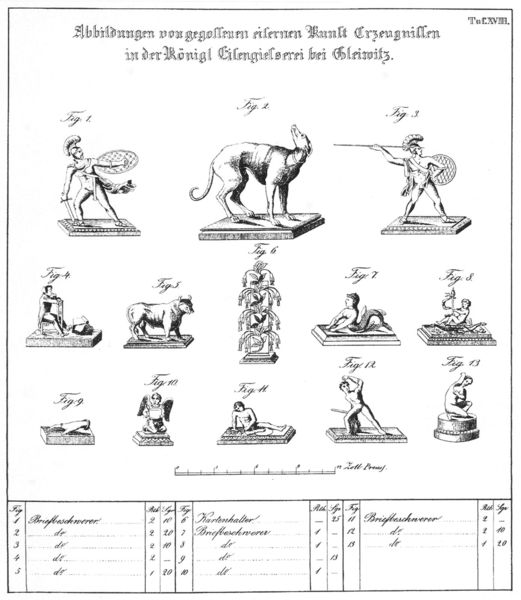
Titel: Abbildungen von gegossenen eisernen Kunsterzeugnissen in der Königlichen Eisengiesserei bei Gleiwitz (Tafel 18 aus dem Preiscourant/ Fig.8)
Schlagwörter: flügel, gott, held, kämpfer, mann, vogel, weiß, menschen, grau, männer, schwarz, skizze, zeichnung, hund, tier, tiere, muster, mensch, figur, schrift, papier, noten, figuren, lanze, tafel, deutsch, podest, eisen, schild, antike, buch, druck, schwarz-weiß, stich, seite, illustration, schwert, text, soldat, nixe, beschriftung, helm, schach, kunst, mythologie, ritter, jagd, studien, skulpturen, plastiken, jäger, jagdhund, griechen, götter, krieger, fabelwesen, sammlung, meerjungfrau, speer, helmbusch, nummerierung, eule, guss, bock, ochse, stier, bär, nummer, beschreibung, tabelle, legende, sphinx, abbildungen, zeichnungen, maßstab, katalog, schilde, gladiator, lehrbuch, meerfrau, fig., speerwerfer, chemnitz, eisengießerei, bleiwitz, gleiwitz, zinnfiguren, erzeugnisse